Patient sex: F
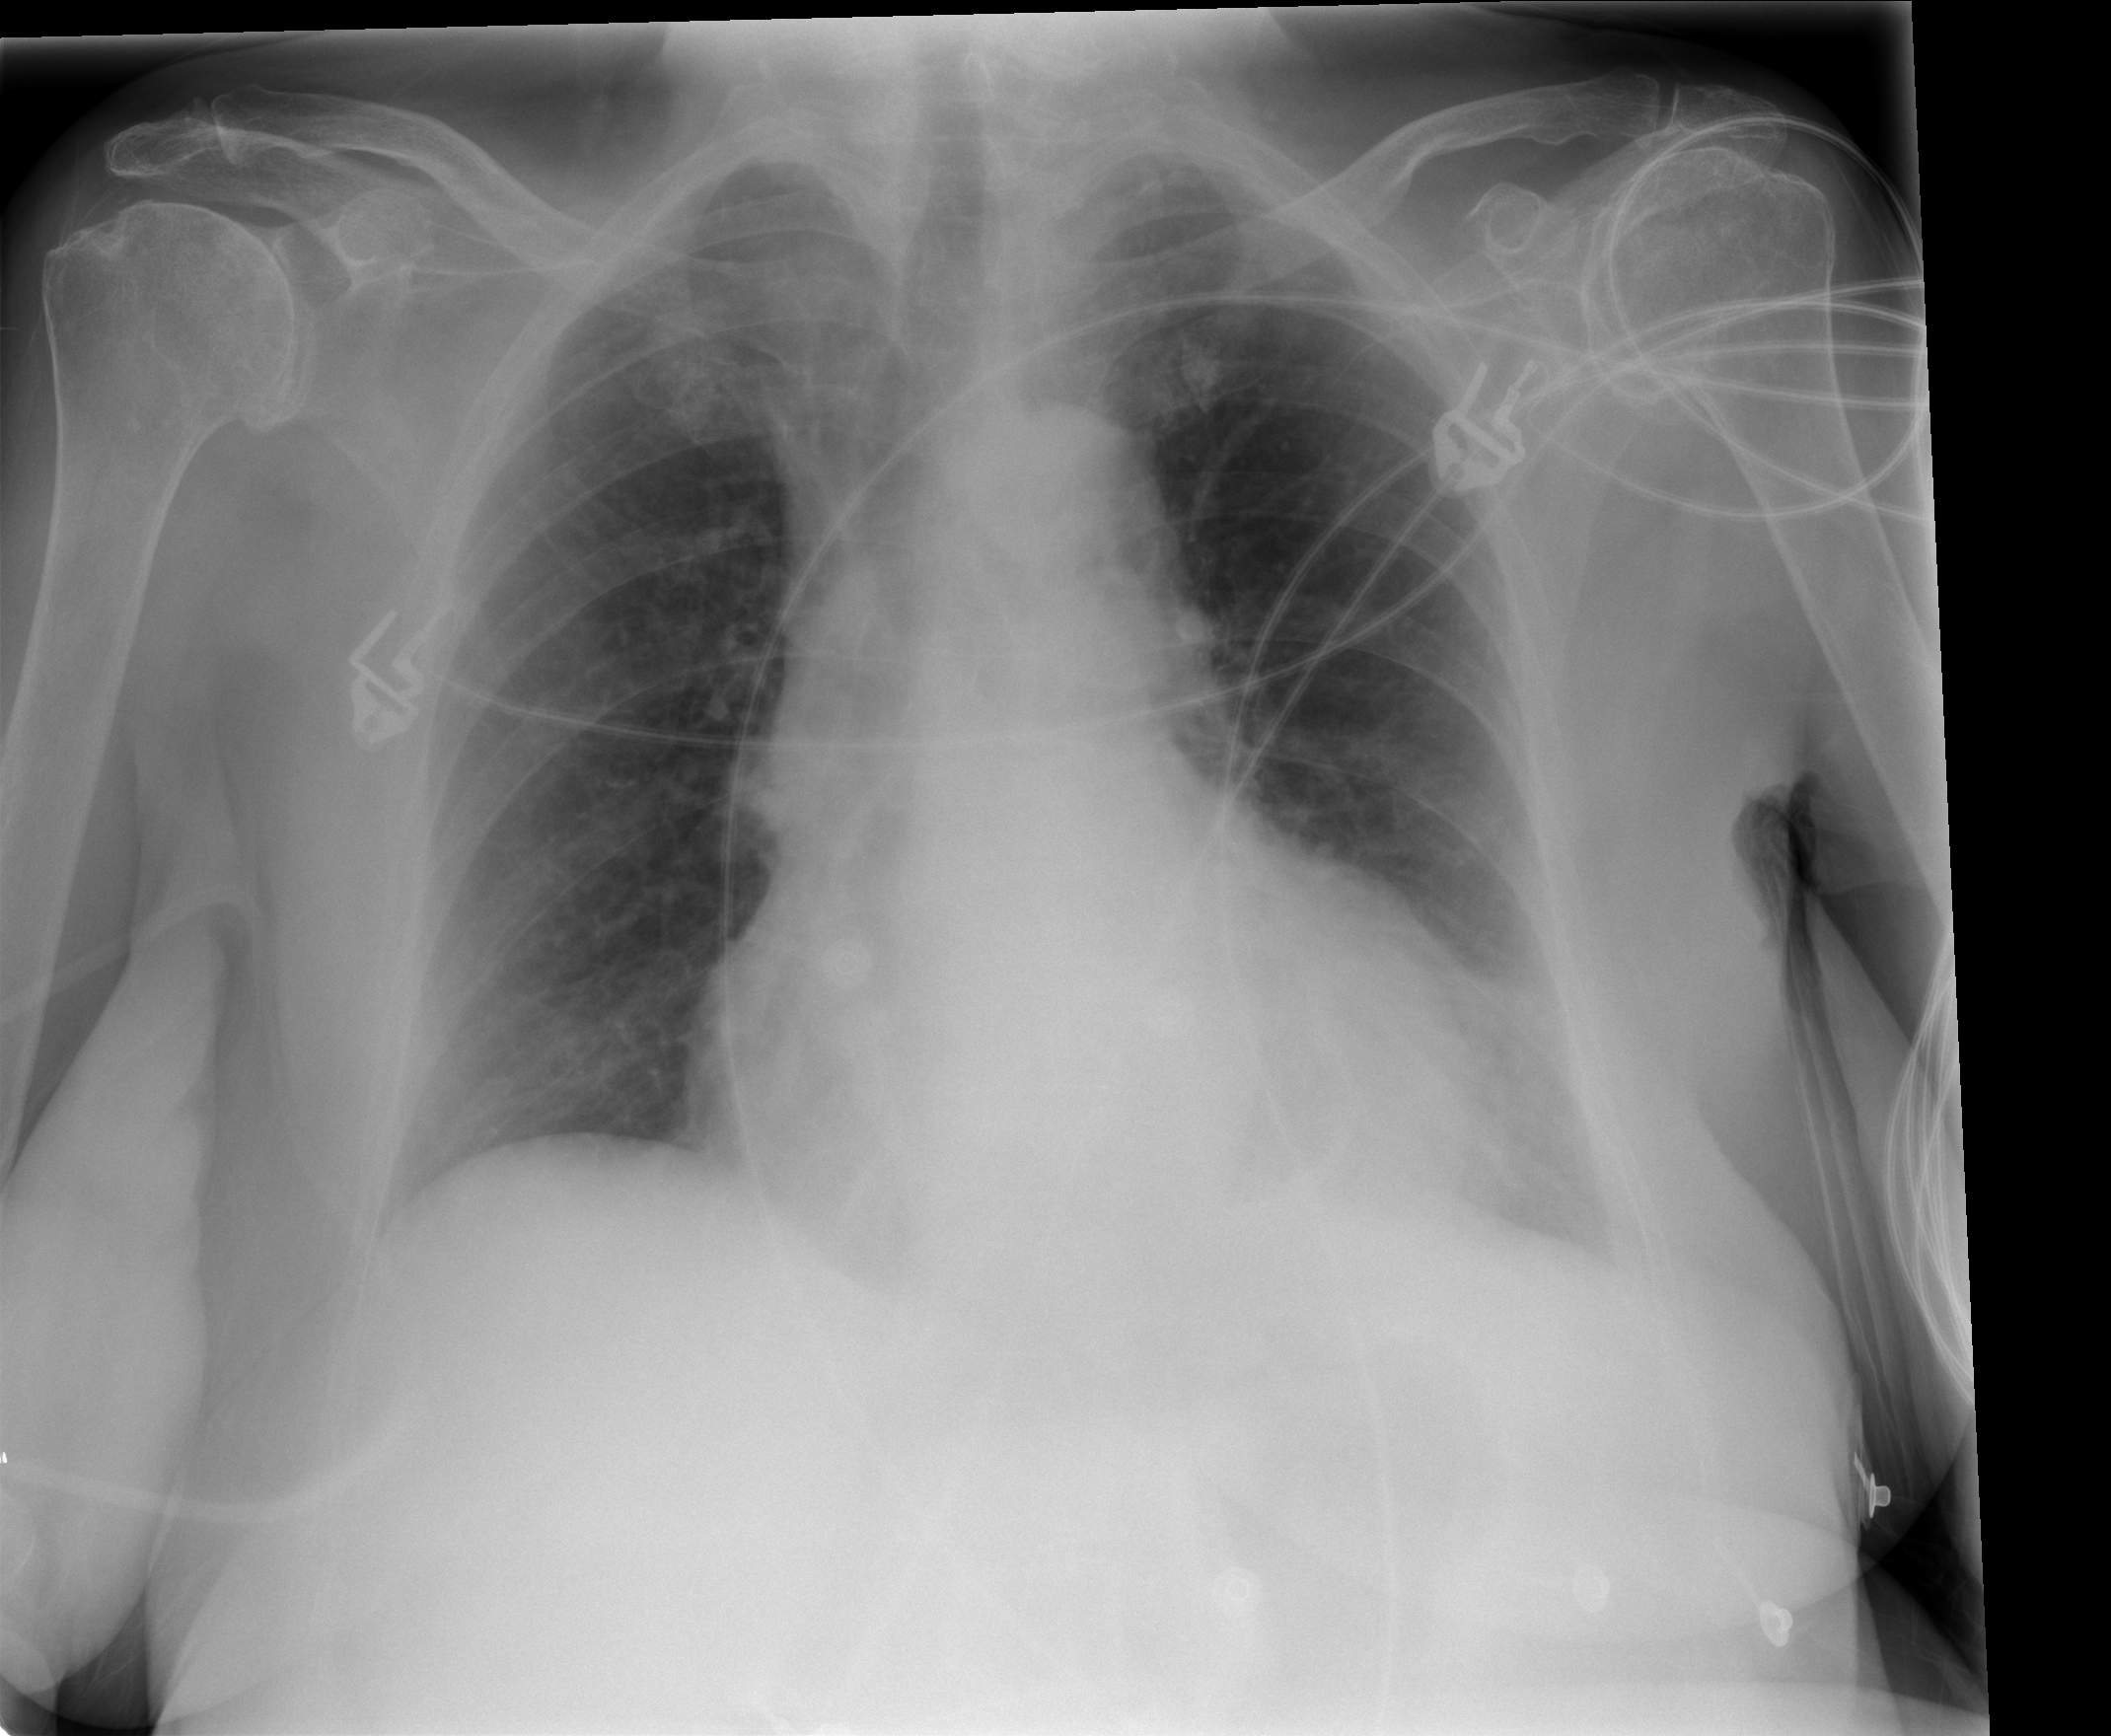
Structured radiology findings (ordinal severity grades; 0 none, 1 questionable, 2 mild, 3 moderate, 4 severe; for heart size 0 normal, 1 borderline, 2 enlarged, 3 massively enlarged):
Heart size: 2
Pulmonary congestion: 0
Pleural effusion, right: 0
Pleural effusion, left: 2
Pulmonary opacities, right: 0
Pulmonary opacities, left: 0
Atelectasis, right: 0
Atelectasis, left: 2